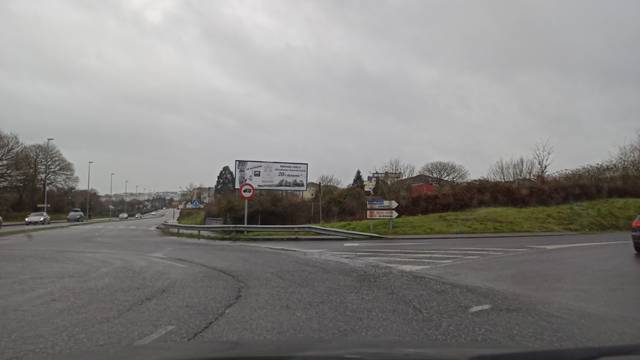
Region: Spain
Coordinates: 43.032, -7.563